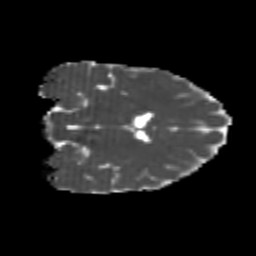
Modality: MD
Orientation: coronal
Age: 24
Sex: female
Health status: healthy
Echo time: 0.074 s